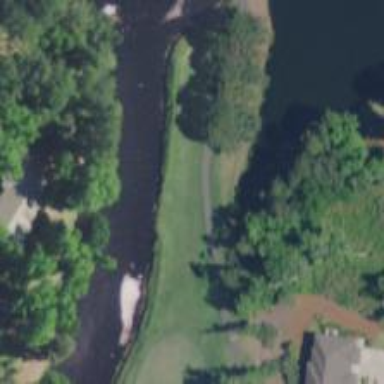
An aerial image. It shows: Path for golf carts.